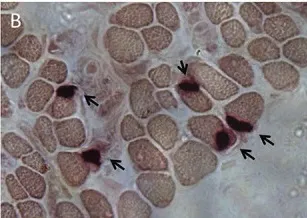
Muscle biopsy performed at the age of 9 months. (B) Non-specific esterase (NSE) staining displaying swelled NMJs.
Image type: pathology (immunostaining)